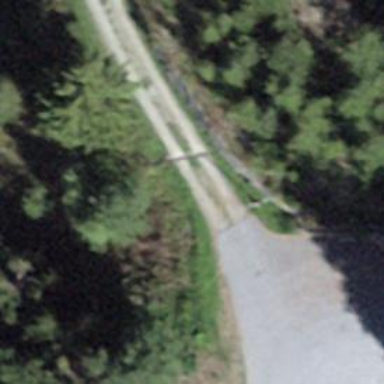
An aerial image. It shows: Lift gate barrier.